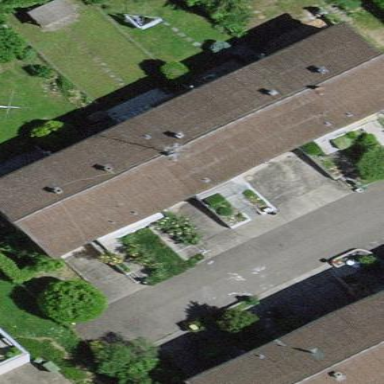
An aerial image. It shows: Terrace building.